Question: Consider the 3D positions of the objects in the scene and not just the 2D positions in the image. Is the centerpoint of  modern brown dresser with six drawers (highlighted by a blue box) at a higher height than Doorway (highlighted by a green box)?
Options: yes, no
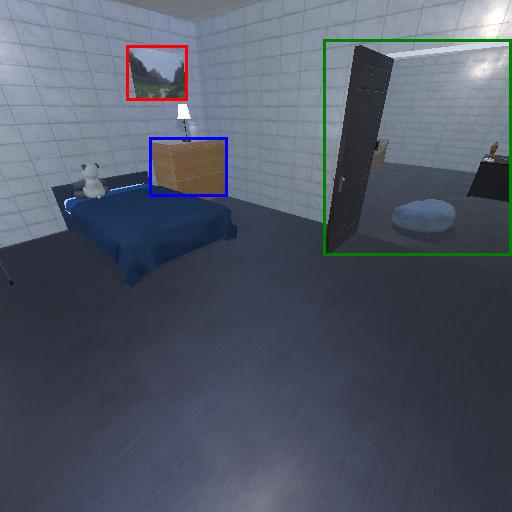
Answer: yes